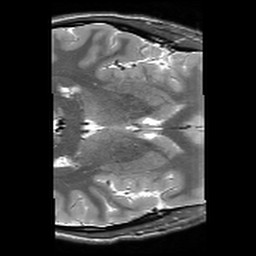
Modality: T2w
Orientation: axial
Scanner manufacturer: siemens
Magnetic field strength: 3 T
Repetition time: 10.64 s
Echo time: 0.05 s